Question: I am trying to write a reasonably efficient file read-in routine.
My data file is a text file with several "frames". Each frame has 2 header-lines and a number of items, as follows
'''
<int "nitems">
<float> <float> <float>
<string1> <float> <float> <float>
<string2> <float> <float> <float>
...
<string-nitems> <float> <float> <float>
'''
My current implementation uses fstream to retrieve numbers but seems horribly slow. My test file contains about 200 frames of 10.000 lines each (~75 Mb) which takes 2.5 seconds to read!
'''
int loadframe() {
_file >> _nat;
_file >> _cell[0] >> _cell[1] >> _cell[2];
for(int i=0,k=0;i<_nat;i++) {
_file >> _types[i] >> _pos[k++] >> _pos[k++] >> _pos[k++]; // this line !!!
}
return 0;
}
'''
_file is an ifstream (opened elsewhere), _types is a vector of strings, _cell and _pos are vectors of doubles.
Does anyone have suggestions how to speed this up?
Thanks.

Rewriting this part with reduced the time from ~2.5 seconds to ~1.8 seconds: about , not bad. '_f' is now of type 'FILE* _f = fopen(filename,"r")' object. The lines below fscanf are for the casting (if needed) but do not take up any significant time as can be seen when commenting them out.
'''
int loadxyz() {
char c[16];
float x0,x1,x2;
fscanf(_f,"%d",&_nat);
fscanf(_f,"%f%f%f",&x0,&x1,&x2;
_cell[0]=x1; _cell[1]=x2; _cell[2]=x3;
for(int i=0, k=0;i<_nat;i++,k+=3) {
fscanf(_f,"%s%f%f%f",&c,&x0,&x1,&x2);
_types[i]=c; _pos[k]=x0; _pos[k+1]=x1; _pos[k+2]=x2;
}
return 0;
}
'''
Based on suggestions below I wrote a small benchmark program, which shows that Nim's solution to clearly fastest. Compiler optimization does not have any significant effect in my case. For anyone who wants to try, I added the source below. A recent compiler is needed 'g++ -std=c++11 readtest.cpp -o readtest'.
Thanks! If anyone has yet other suggestions I would be more than happy to add/benchmark them.
The result (testfile is ~32Mb)
'''
$ ./readtest
write : took 1.97 seconds
check = 549755289600.00
read1 (ifstream) : took 1.10 seconds
check = 549755289600.00
read2 (fscanf) : took 0.64 seconds
check = 549755289600.00
read3 (stream+strtod) : took 0.41 seconds
'''
Here is the source of 'readtest.cpp':
'''
#include <stdio.h> // printf, fopen, fclose, fprintf,
#include <stdlib.h> // strtod
#include <fstream> // ifstream
#include <string> // string
#include <ctime> // clock
#define N <PHONE> // 1024*1024 number of lines
using namespace std;
void write(string name) {
FILE* f = fopen(name.c_str(),"w");
for(float i=0;i<N;i++)
fprintf(f,"%s %.2f %.2f %.2f
","x",i,i,i); // write some formatted data
fclose(f);
}
void read1(string name) {
double num,check=0;
string s;
ifstream f(name);
for(int i=0;i<N;i++) {
f >> s;
f >> num;
f >> num;
f >> num;
check+=num;
}
printf("check = %.2f
",check);
f.close();
}
void read2(string name) {
double num,check=0;
char c[16];
string s;
FILE* f=fopen(name.c_str(),"r");
while(fscanf(f,"%s%lf%lf%lf",&c,&num,&num,&num)!=EOF) {
s = c;
check+=num;
}
printf("check = %.2f
",check);
fclose(f);
}
void read3(string name) {
string line, s;
double num,check=0;
ifstream f(name);
while(getline(f,line)) {
size_t start = line.find_first_not_of(" ");
size_t pos = line.find(" ");
char* c = &*(line.begin() + pos + 1);
s = line.substr(start,pos+1);
num = strtod(c+start, &c);
num = strtod(c, &c);
num = strtod(c, &c);
check+=num;
}
printf("check = %.2f
",check);
f.close();
}
int main() {
clock_t start, end;
string name("testfile.dat");
start = clock();
write(name);
end = clock();
printf("write : took %.2f seconds
",double(end-start)/CLOCKS_PER_SEC);
start = clock();
read1(name);
end = clock();
printf("read1 (ifstream) : took %.2f seconds
",double(end-start)/CLOCKS_PER_SEC);
start = clock();
read2(name);
end = clock();
printf("read2 (fscanf) : took %.2f seconds
",double(end-start)/CLOCKS_PER_SEC);
start = clock();
read3(name);
end = clock();
printf("read3 (stream+strtod) : took %.2f seconds
",double(end-start)/CLOCKS_PER_SEC);
}
'''
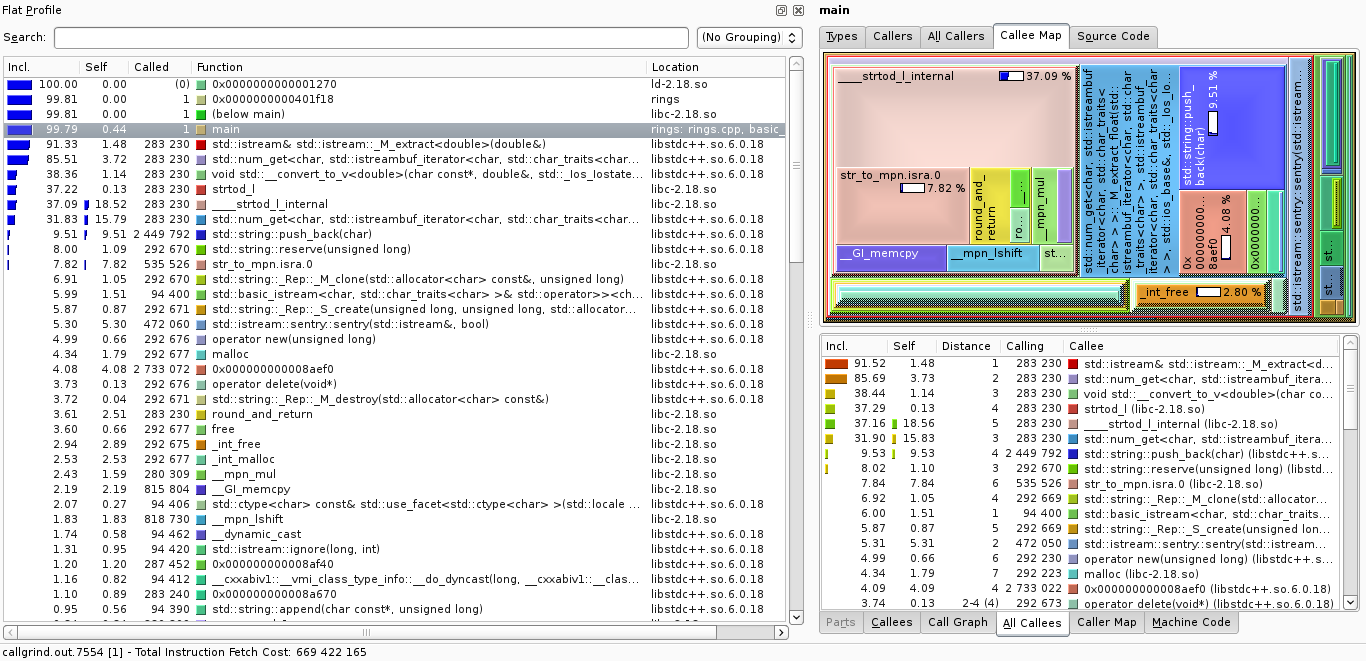
Answer: You could call 'strtod' directly. Firstly read in the entire line in your string field using 'getline'. Then find the first space, remember the location. From this point call 'strtod' directly three times, then trim the string to the first space. Not pretty, but could be quicker.
Something like this:
'''
auto& s = _types[i];
std::getline(_file, s);
auto pos = s.find(" ");
auto c = &*(s.begin() + pos + 1); // data() returns a const, this workaround should do the trick
_pos.push_back(std::strtod(c, &c));
_pos.push_back(std::strtod(c, &c));
_pos.push_back(std::strtod(c, nullptr)); // last one doesn't need it
'''
BTW: your code is slightly inefficient..
'''
while(getline(f,item)) {
size_t start = item.find_first_not_of(" "); // skip initial whitespace
size_t pos = item.find(' ', start); // use the above find...
char* c = &*(item.begin() + pos + 1);
num = strtod(c, &c);
num = strtod(c, &c);
num = strtod(c, NULL); // last one we don't care..
item.erase(0, start); // trim the white space at start
item.erase(pos); // trim only to the first word that you want...
check+=num;
}
'''
The above should be a little bit more efficient...